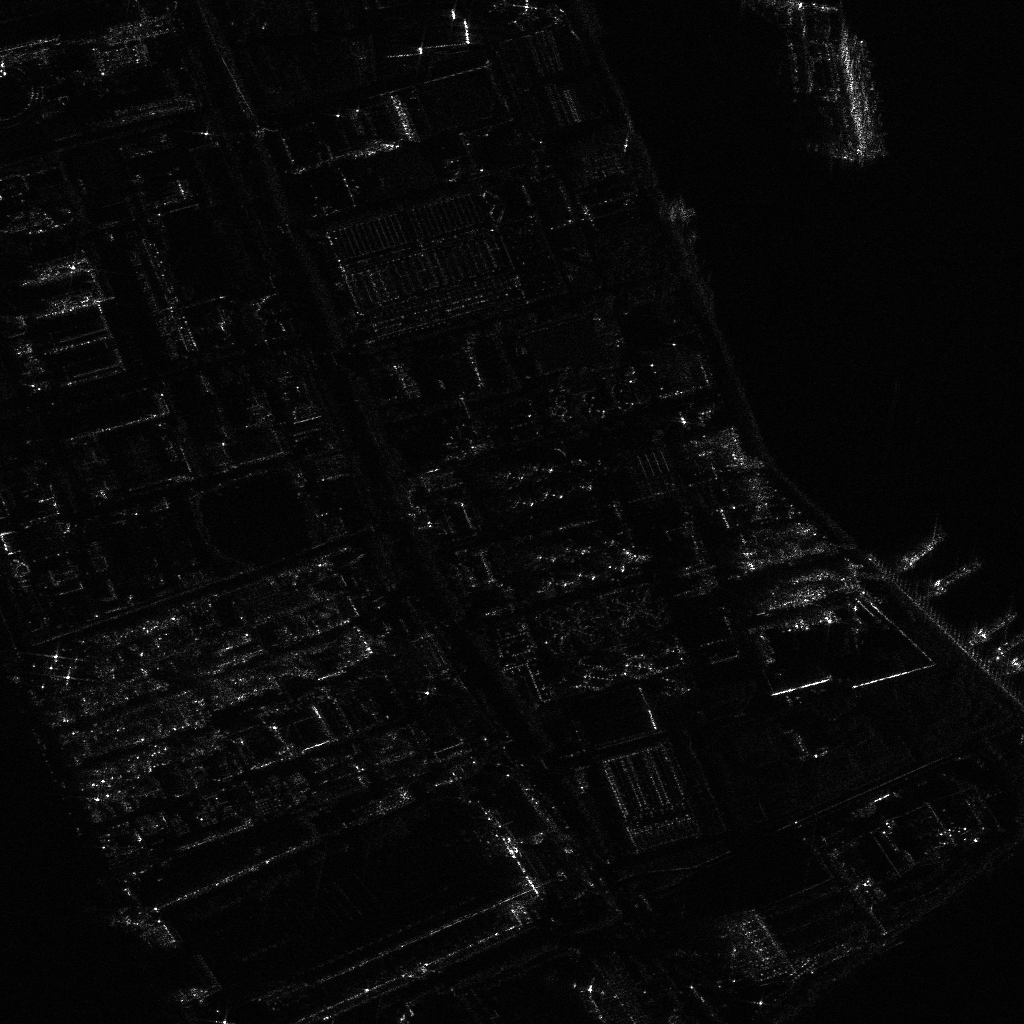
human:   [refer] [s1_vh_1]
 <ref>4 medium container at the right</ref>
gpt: <box>[[95, 58, 97, 64, 59], [91, 53, 93, 59, 59], [88, 51, 90, 57, 59], [97, 59, 99, 65, 59]]</box>